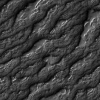
Atmospheric dust classification: not_dusty